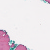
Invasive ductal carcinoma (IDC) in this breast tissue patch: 0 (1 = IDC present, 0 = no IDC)